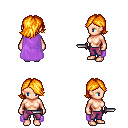
a pixel art fantasy rpg character, female body template, human, light skin, lavender cape, magenta pants, light blonde swoop hairstyle, dagger, four views (front, back, left, right), 2x2 character sprite sheet, small pixel art, hard edges, no anti-aliasing